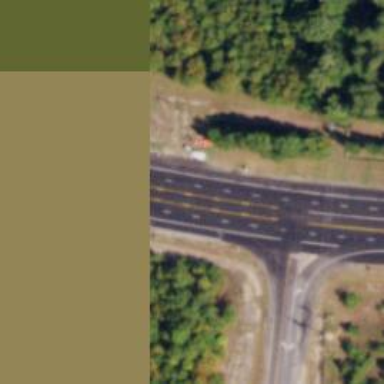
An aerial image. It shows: Asphalt road classified as trunk highway.